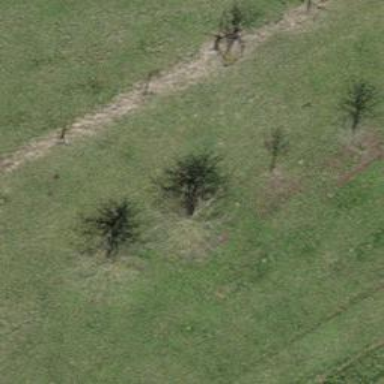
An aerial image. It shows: Deciduous tree with broadleaved leaves.